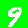
Digit: 9